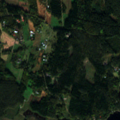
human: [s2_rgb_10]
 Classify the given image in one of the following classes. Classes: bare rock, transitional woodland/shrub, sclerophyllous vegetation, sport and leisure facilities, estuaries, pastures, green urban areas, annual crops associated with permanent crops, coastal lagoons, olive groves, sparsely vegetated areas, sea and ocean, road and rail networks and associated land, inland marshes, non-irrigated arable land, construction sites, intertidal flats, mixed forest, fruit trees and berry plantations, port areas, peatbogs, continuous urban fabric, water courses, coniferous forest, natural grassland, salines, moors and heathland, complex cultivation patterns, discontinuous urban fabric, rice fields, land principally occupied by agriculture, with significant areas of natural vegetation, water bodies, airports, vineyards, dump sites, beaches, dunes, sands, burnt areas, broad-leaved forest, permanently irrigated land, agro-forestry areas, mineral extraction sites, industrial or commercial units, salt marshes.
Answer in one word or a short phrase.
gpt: land principally occupied by agriculture, with significant areas of natural vegetation, coniferous forest, mixed forest, water bodies